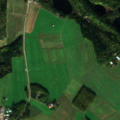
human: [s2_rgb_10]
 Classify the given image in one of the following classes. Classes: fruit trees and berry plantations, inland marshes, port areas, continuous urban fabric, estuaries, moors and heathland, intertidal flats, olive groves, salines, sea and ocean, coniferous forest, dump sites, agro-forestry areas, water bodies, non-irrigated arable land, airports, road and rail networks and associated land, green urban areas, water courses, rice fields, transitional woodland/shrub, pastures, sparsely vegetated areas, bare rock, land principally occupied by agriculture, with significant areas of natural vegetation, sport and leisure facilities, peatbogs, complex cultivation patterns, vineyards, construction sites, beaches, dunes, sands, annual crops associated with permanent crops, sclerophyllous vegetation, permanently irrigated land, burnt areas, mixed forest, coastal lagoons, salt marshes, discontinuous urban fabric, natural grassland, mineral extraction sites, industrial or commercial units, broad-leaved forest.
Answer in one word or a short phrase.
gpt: non-irrigated arable land, coniferous forest, mixed forest